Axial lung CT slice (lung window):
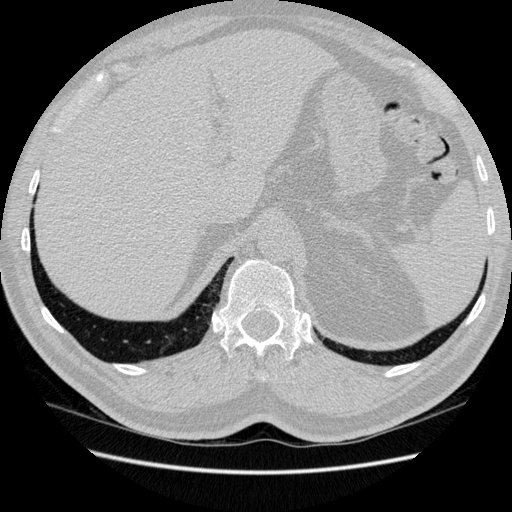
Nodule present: no